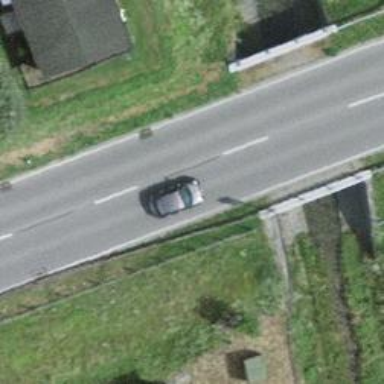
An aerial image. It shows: Bridge with asphalt surface over primary highway. There is designated cycle lane on the bridge.